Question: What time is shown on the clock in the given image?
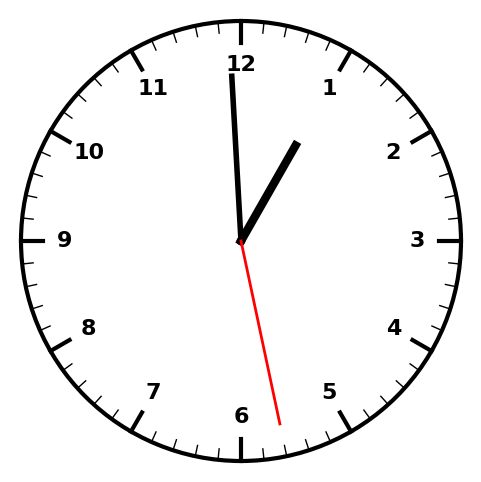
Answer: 12:59:28